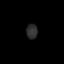
Tissue: prostate
Cell type: Endothelial cells
Senescence score: 0.6888
Nuclear area (px): 164
Mean DAPI intensity: 45.396